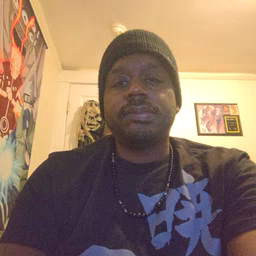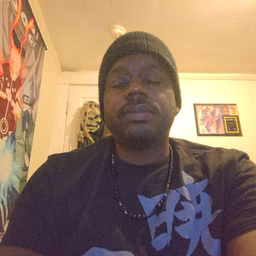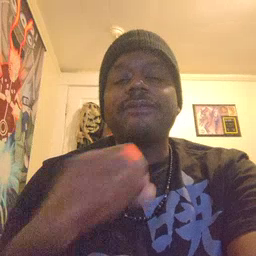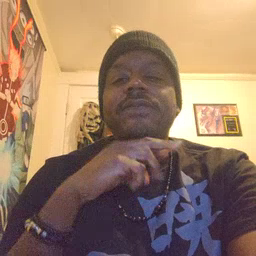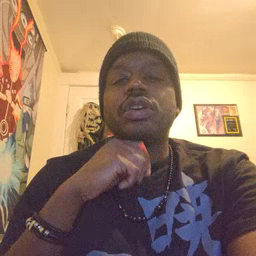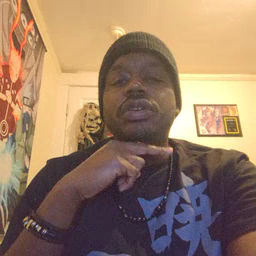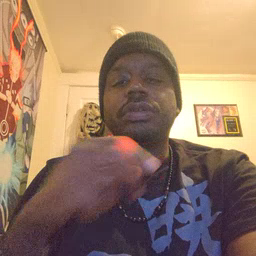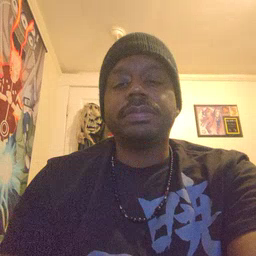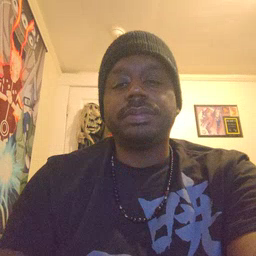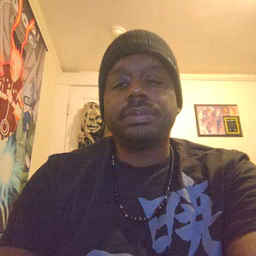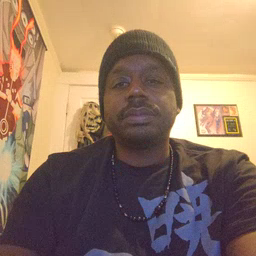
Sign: frog